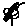
Label: flower